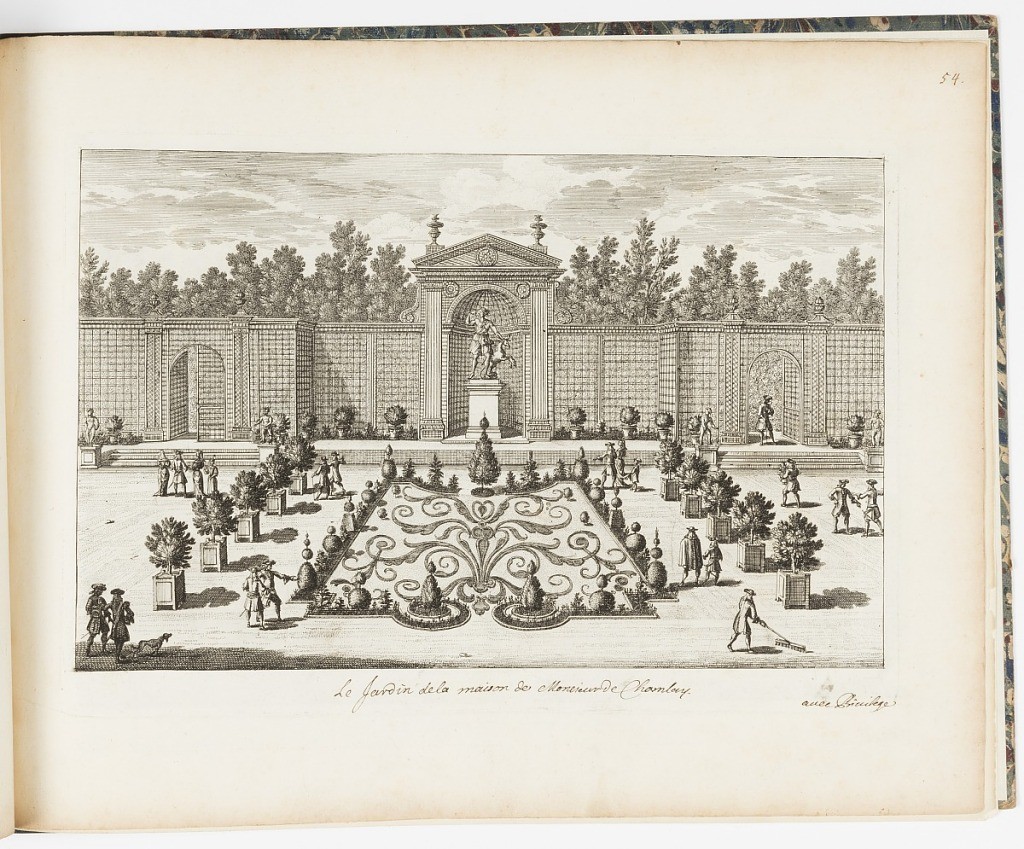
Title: Le Jardin de la maison de Monsieur de Chamlay
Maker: Adam Perelle, French, 1638 – 1695
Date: ca. 1690
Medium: Etching on laid paper
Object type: Print
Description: A garden scene, with a large trellis wall, with a central niche in the center with a large sculpture of Artemis/Diana on a plinth. The trellis is decorated with pilasters, s-scrolls, rosettes, and finials, with two arched gates on either side of the central niche, with steps leading up to the trellis. Planted pots, sculpted mythological figures on plinths and flowers along the trellis. Below in the foreground is a planted parterre, surrounded by topiary and small trees, with rows of planted trees in Versailles planters on either side. Figures walk around the garden, with a gardener raking the ground in the lower right. The proof is before lettering, with the title inscribed in ink, within the plate, lower center.